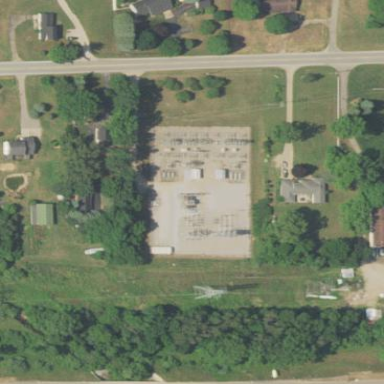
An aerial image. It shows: Fence surrounds transmission level power substation.